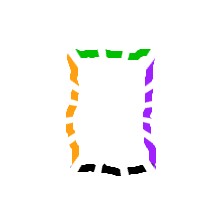
Shape: rectangle